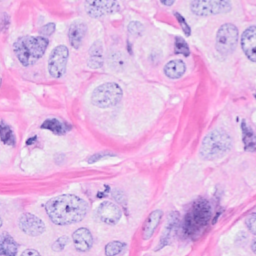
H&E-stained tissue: Breast